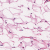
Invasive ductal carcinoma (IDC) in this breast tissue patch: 0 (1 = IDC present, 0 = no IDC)